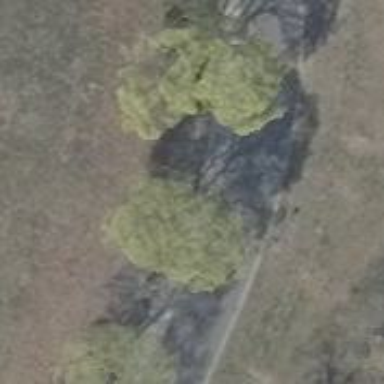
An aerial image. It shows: Row of broadleaved trees.